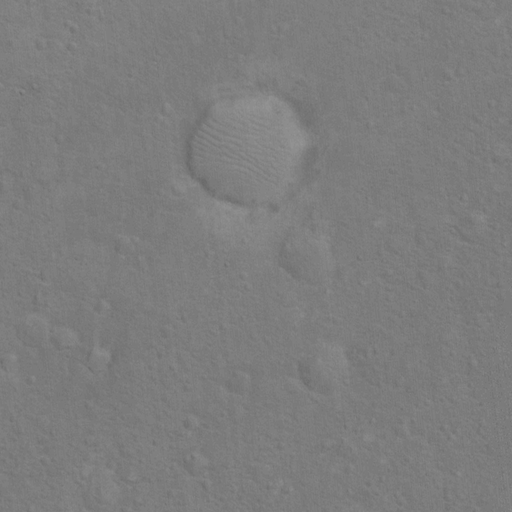
Classes present: Background